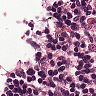
Metastatic tissue present: no